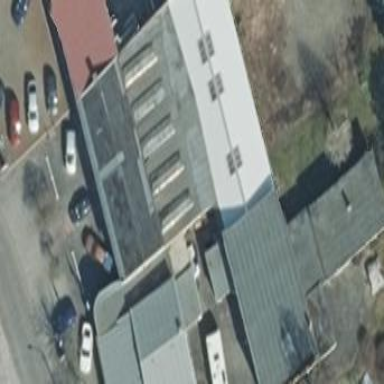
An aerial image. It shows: Building that houses car shop.